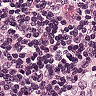
Metastatic tissue present: no